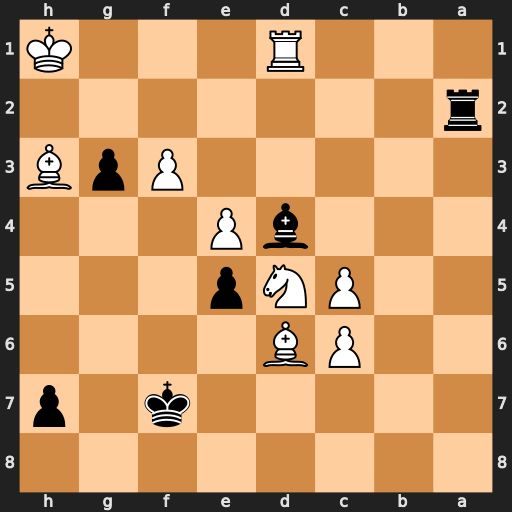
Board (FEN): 8/5k1p/2PB4/2PNp3/3bP3/5PpB/r7/3R3K
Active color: b
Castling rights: -
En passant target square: -
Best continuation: Rh2#